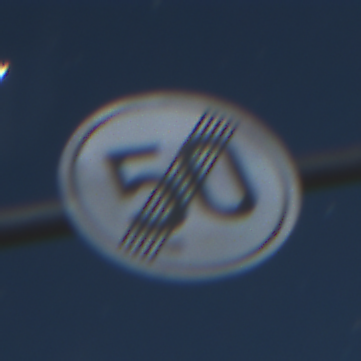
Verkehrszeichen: EndeGeschwindigkeit50
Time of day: Night
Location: Outdoor (Nature)
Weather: PartlyCloudy
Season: NotSpecified
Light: Natural